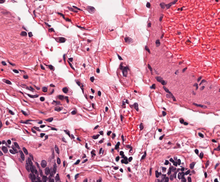
Tumor epithelial tissue: no
Tumor-associated stroma tissue: no
Normal tissue: yes